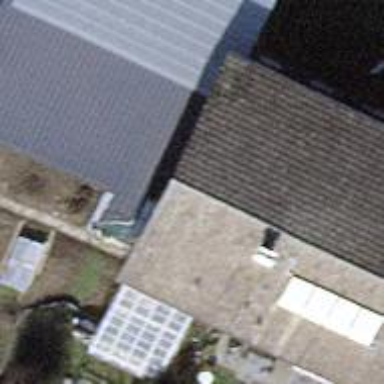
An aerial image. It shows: Garage building.